Question: I am trying to read Attributes of a Paragraph from a Google Document using Apps Script. When I read the attributes, some BOLD attributes are returned as null.
Here is my sample script to read the attributes.
// Reads the attributes of every paragraph in this Google Document and print all paragraph text that is BOLD
'''
function readAttributes() {
var doc = DocumentApp.getActiveDocument();
var body = doc.getBody();
var paras = body.getParagraphs();
for (var i = 0; i < paras.length; i++){
var paragraph = paras[i];
var attribute = paragraph.getAttributes();
if (attribute.BOLD === true) {
Logger.log(paragraph.getText());
}
}
}
'''
Here is a simulated sample document:
The script is behind this Google document. File -> Make a copy.
<URL>
What is wrong with my document? Only the attribute of Question 18 is returned as BOLD and that of Question 17 is returned as null.
The returned Attribute object for any paragraph in Google Document looks like below.
'''
{
FONT_SIZE=null,
ITALIC=null,
HORIZONTAL_ALIGNMENT=null,
INDENT_END=null,
INDENT_START=null,
LINE_SPACING=1.0,
LINK_URL=null,
UNDERLINE=null,
BACKGROUND_COLOR=null,
INDENT_FIRST_LINE=null,
LEFT_TO_RIGHT=true,
SPACING_BEFORE=null,
HEADING=Normal,
SPACING_AFTER=null,
STRIKETHROUGH=null,
FOREGROUND_COLOR=null,
BOLD=null,
FONT_FAMILY=Calibri
}
'''
My Logger.log() Results:
1. Which of the following is the most effective plan of action to take if your vehicle catches fire while you are driving?
2. Before taking a trip, you need to inspect your tires. Which problems would require immediate action?
1. Before taking a trip, you need to inspect your tires. Which problems would require immediate action?
Image showing the problem
So clearly Question 17 in the document has a problem and so its BOLD attribute is null.
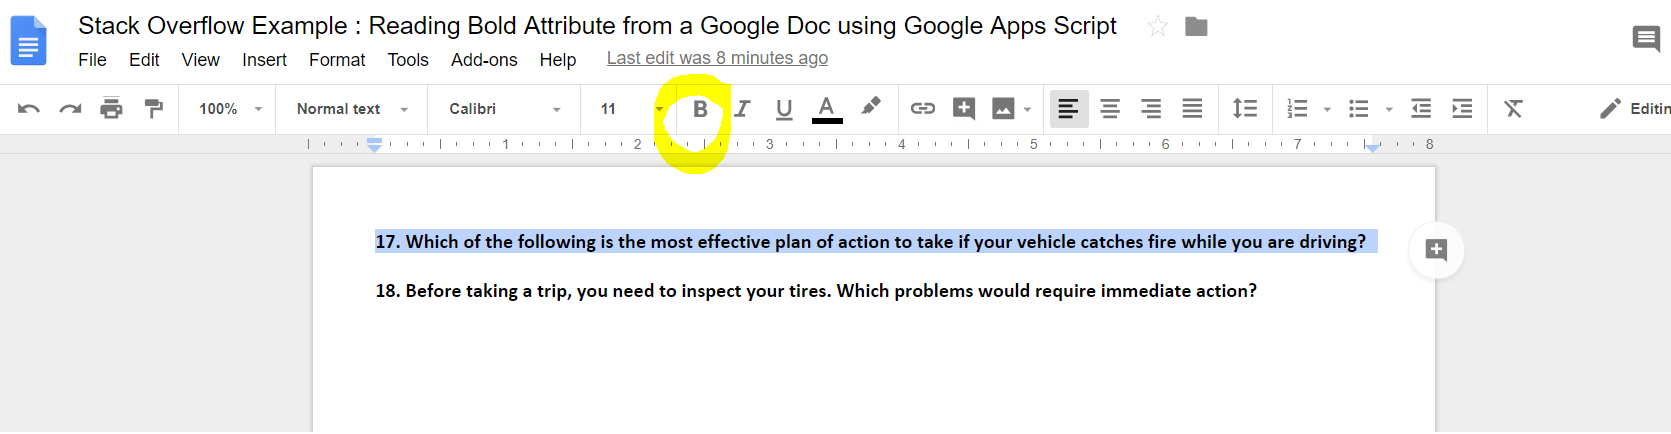
Answer: In your sample, in the paragraph of '17. Which of ...', whole paragraph is not BOLD attribute. On the other hand, in the paragraph of '18. Before taking...', whole paragraph is BOLD attribute. By this, the BOLD attribute of the paragraph of '17. Which of ...' becomes 'null'. So how about this modification? I think that there are several answers for your situation. So please think of this as one of them.
### Modification points:
- - 'isBold()'
### Modified script:
Please modify as follows.
From:
'''
for (var i = 0; i < paras.length; i++){
var paragraph = paras[i];
var attribute = paragraph.getAttributes();
if (attribute.BOLD === true) {
Logger.log(paragraph.getText());
}
}
'''
To:
'''
for (var i = 0; i < paras.length; i++) {
var res = "";
var paragraph = paras[i];
var attribute = paragraph.editAsText();
for (var j = 0; j < attribute.getText().length; j++) {
if (attribute.isBold(j)) {
res += attribute.getText()[j];
}
}
if (res.length > 0) {
Logger.log(res)
}
}
'''
### Result:
>
1. Which of the following is the most effective plan of action to take if your vehicle catches fire while you are driving?
2. Before taking a trip, you need to inspect your tires. Which problems would require immediate action?
### Note:
-
### Reference:
- <URL>
If this was not what you want, I'm sorry.